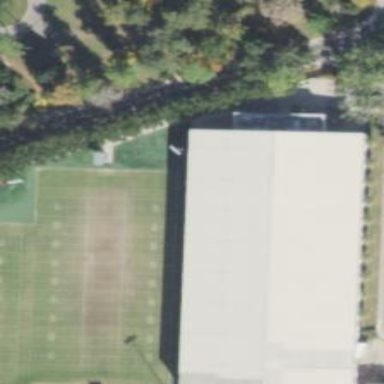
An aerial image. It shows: Artificial turf pitch used for American football.